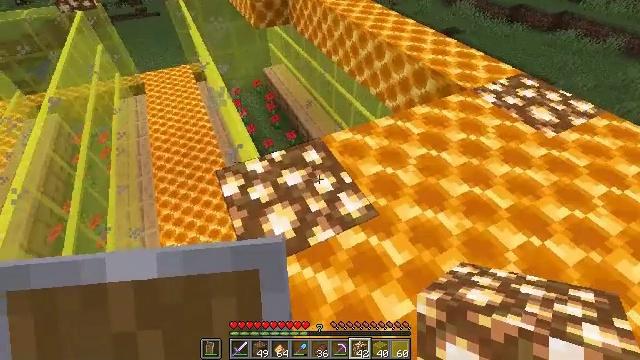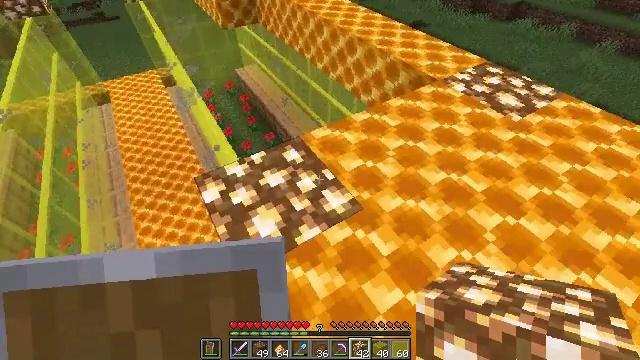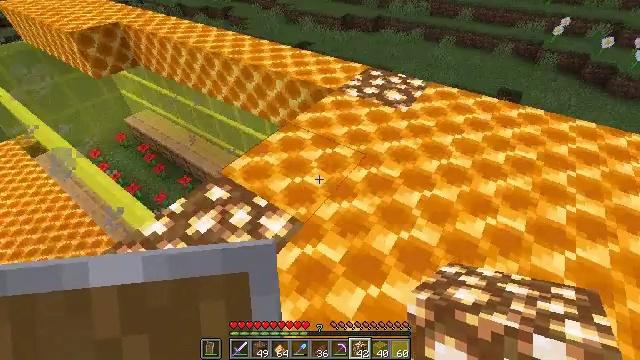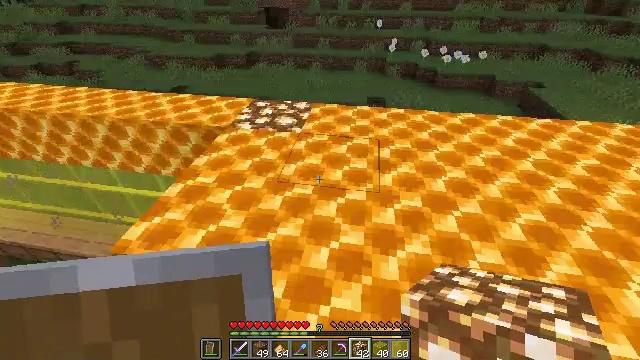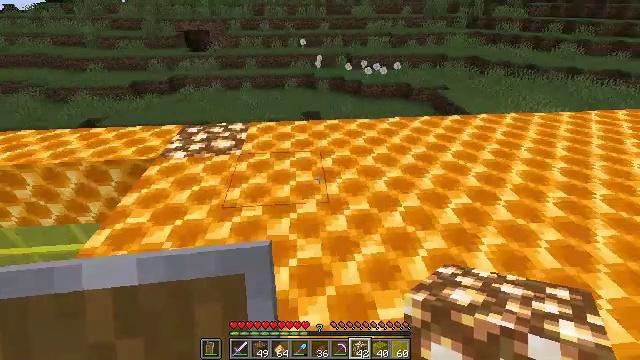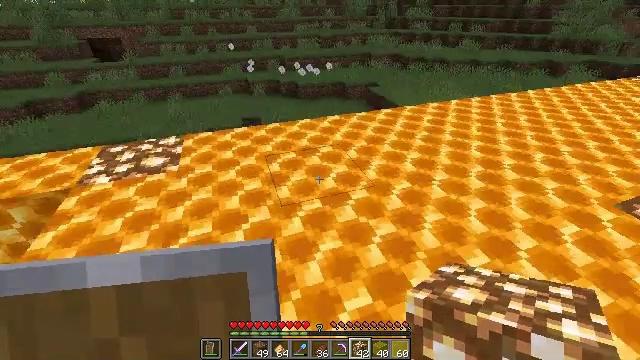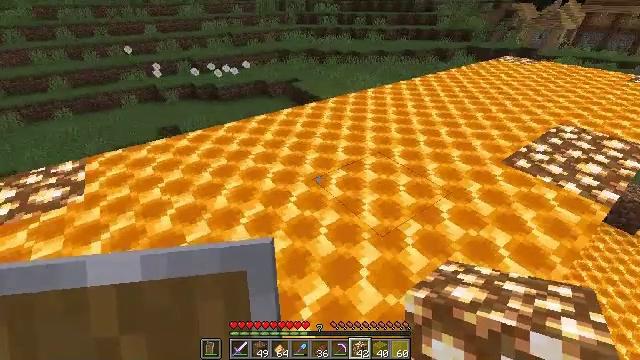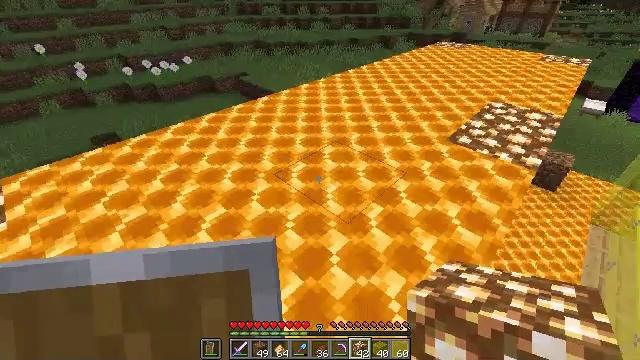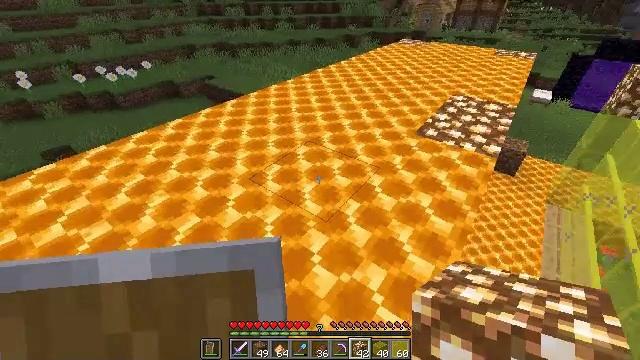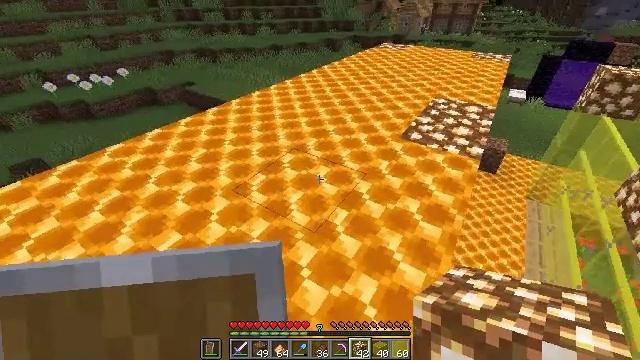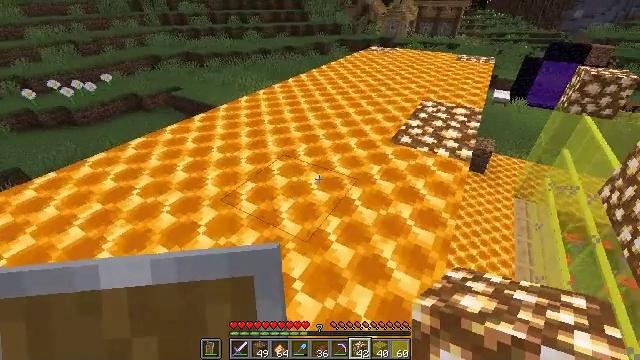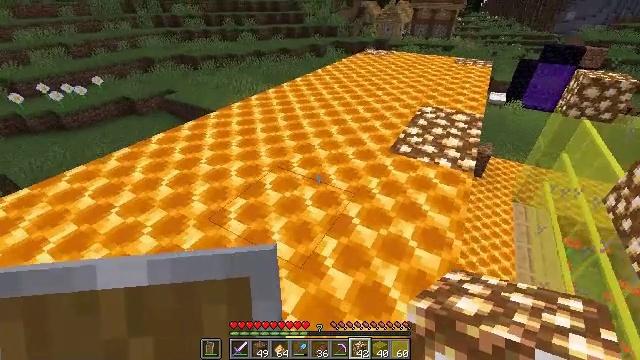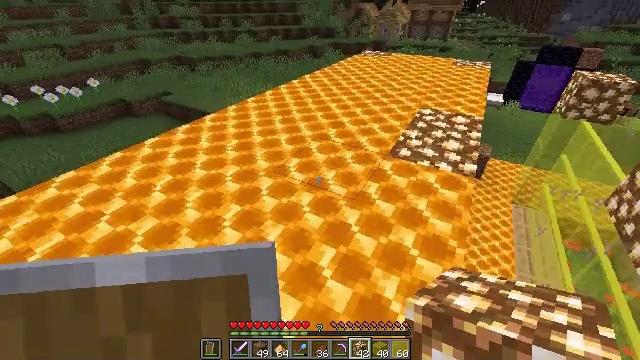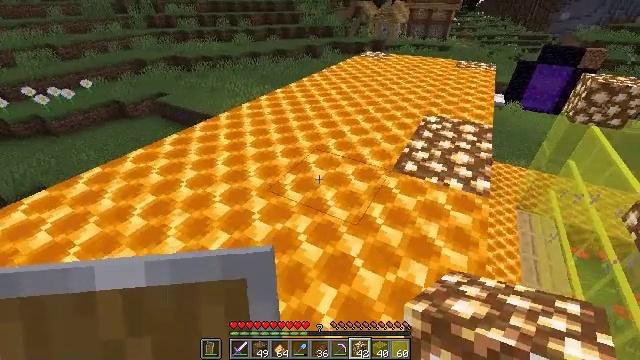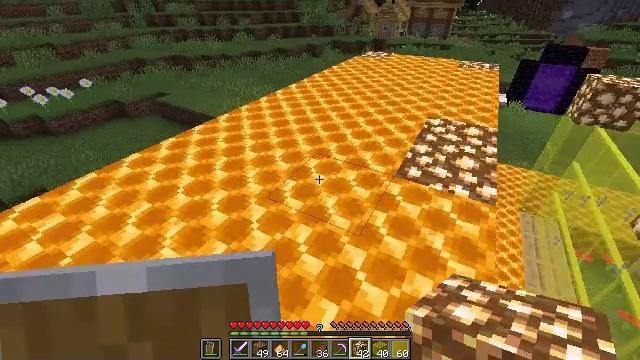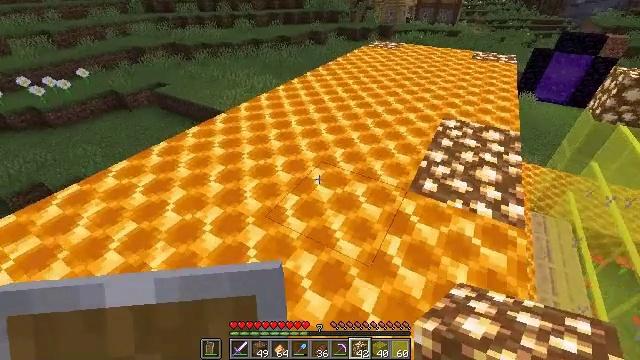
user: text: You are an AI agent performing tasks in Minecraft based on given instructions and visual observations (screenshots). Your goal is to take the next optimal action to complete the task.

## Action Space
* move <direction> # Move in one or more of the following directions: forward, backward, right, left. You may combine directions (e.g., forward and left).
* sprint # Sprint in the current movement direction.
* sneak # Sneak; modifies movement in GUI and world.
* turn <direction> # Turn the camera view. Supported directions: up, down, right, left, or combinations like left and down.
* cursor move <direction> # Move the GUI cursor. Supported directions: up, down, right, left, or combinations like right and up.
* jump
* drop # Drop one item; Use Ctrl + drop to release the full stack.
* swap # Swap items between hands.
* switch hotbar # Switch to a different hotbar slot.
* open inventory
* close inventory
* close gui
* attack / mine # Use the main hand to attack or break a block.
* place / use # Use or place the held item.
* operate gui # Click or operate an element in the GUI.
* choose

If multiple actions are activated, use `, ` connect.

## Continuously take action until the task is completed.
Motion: motion action
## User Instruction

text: Mine the honeycomb block in the apiary.
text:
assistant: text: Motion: turn right
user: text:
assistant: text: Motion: turn right and up
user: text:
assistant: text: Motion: turn right and up
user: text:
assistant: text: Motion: turn right and up
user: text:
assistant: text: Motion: turn right
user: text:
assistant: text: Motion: turn right
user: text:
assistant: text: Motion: turn right and down
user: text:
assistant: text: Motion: turn right
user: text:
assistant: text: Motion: move forward, turn right
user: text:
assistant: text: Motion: move forward, turn right
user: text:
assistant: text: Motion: move forward
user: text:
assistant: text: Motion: move forward
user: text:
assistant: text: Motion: move forward
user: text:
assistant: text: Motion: move forward
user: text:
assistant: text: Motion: move forward, turn down
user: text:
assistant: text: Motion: move forward, turn down
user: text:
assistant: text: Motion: move forward
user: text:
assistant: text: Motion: move forward
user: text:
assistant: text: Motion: move forward
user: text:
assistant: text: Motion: move forward, turn down
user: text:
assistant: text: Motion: move forward, turn left and down
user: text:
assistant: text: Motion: move forward, turn left
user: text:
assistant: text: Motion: move forward, turn left
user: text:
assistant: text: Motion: move forward, turn left and down
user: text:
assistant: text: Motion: move forward, turn left and down
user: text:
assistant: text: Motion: move forward, turn left and down
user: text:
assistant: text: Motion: move forward, turn down
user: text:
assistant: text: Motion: move forward, turn down
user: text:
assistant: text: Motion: turn right and down
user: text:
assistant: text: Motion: turn right